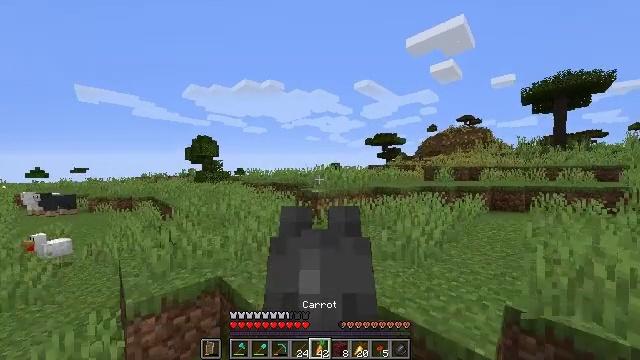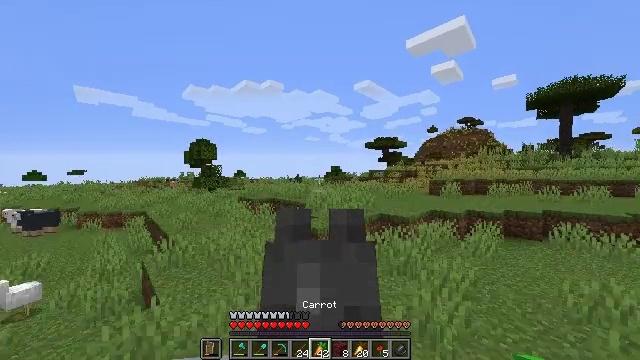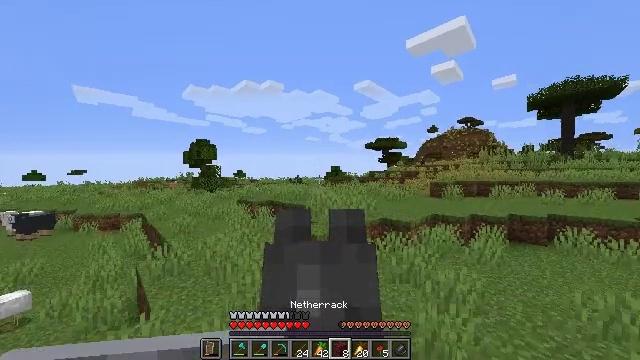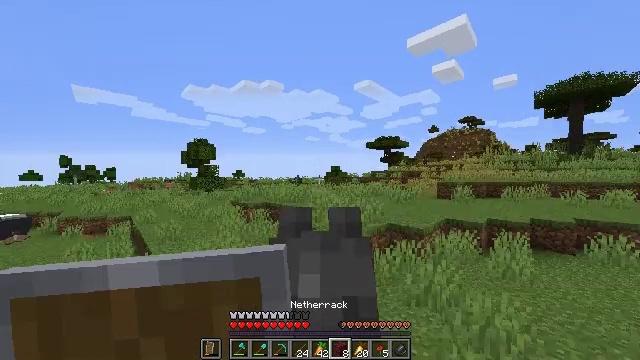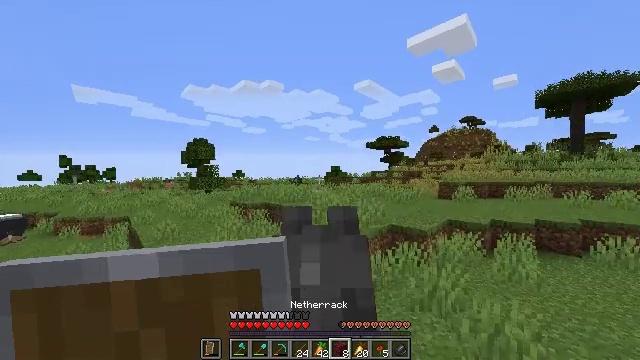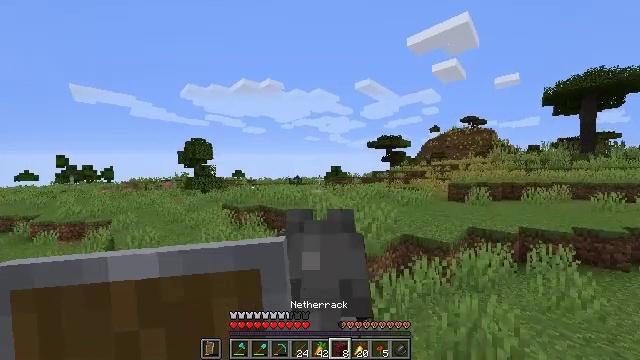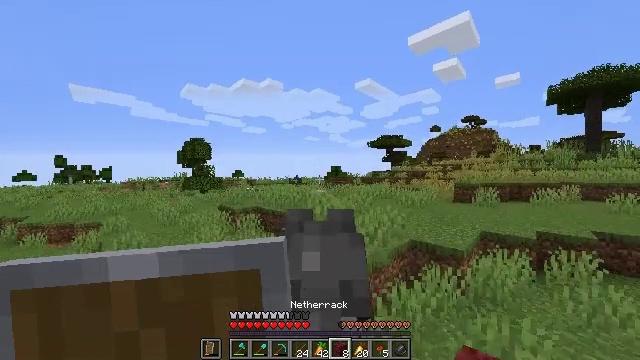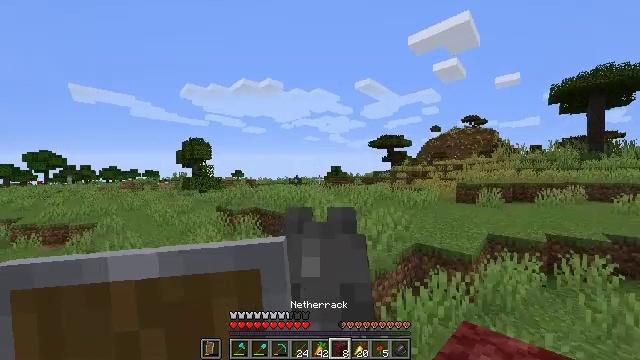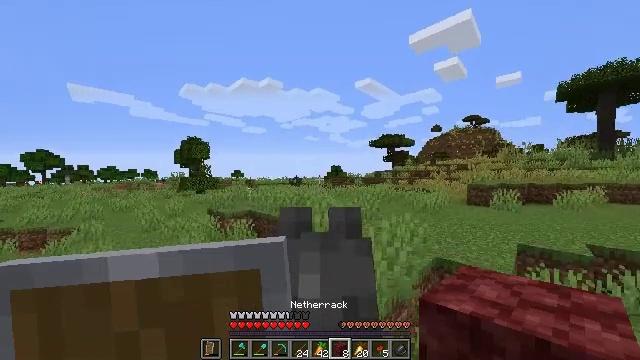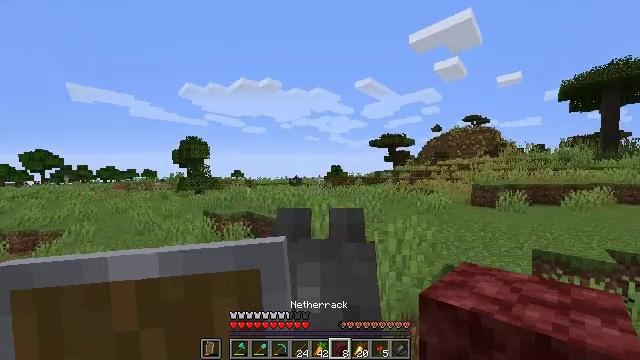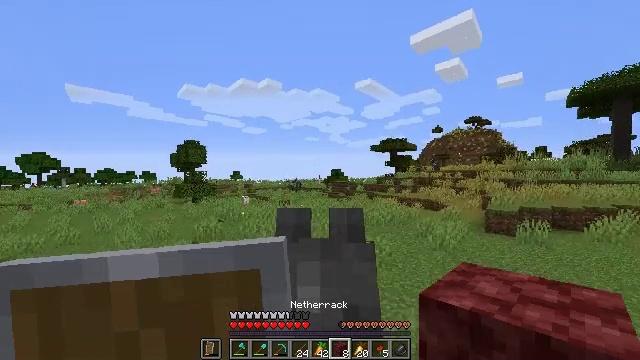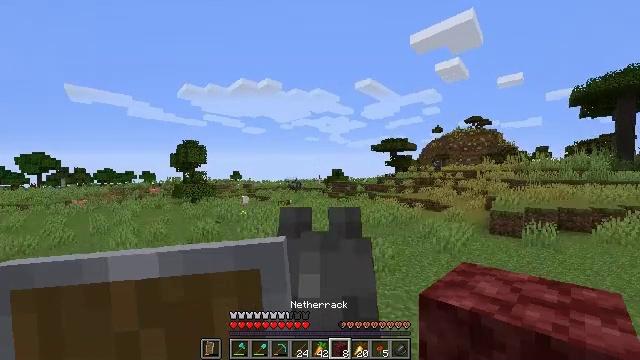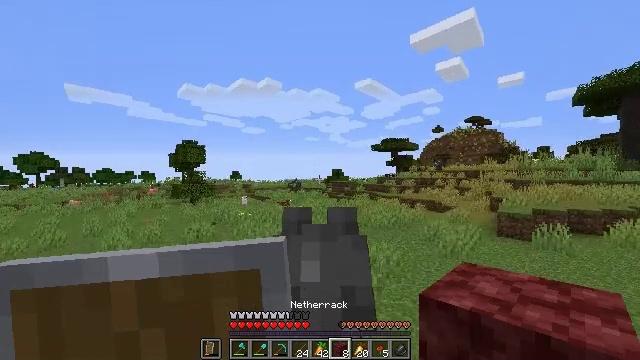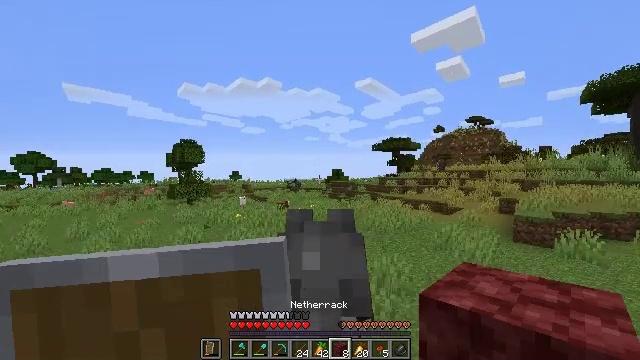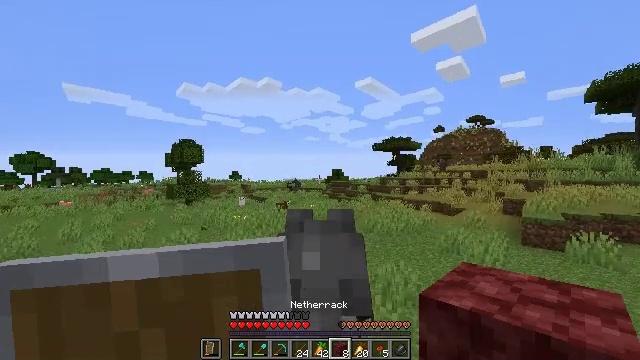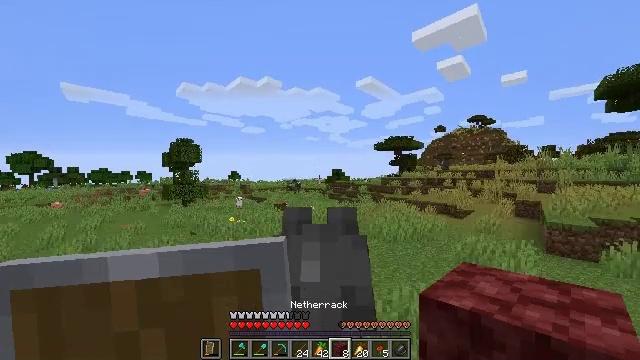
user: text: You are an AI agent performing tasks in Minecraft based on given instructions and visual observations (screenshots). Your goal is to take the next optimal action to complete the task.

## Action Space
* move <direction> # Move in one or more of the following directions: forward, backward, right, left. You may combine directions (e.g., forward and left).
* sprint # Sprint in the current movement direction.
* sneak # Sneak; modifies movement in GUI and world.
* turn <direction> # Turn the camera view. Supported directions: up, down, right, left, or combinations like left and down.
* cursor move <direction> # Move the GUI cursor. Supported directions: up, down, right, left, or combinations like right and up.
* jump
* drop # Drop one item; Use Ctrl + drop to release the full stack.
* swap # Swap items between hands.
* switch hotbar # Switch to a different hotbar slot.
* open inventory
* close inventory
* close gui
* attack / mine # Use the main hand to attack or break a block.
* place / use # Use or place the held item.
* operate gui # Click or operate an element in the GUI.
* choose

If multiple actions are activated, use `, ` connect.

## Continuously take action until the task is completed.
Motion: motion action
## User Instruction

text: Mine the brewing stand from your base.
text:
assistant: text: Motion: move forward, sprint
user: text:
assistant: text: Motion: move forward, sprint
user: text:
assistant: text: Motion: move forward, sprint
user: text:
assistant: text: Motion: move forward, sprint
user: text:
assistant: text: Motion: move forward, sprint
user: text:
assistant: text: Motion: move forward, sprint
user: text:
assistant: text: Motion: move forward, sprint
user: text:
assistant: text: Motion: move forward, sprint
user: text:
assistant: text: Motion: move forward, sprint
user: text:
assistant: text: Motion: move forward, sprint
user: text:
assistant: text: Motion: move forward, sprint
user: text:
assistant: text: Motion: move forward, sprint
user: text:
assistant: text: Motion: move forward, sprint
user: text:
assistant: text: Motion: move forward, sprint
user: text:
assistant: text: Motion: move forward, sprint
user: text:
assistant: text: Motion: move forward, sprint
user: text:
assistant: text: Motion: move forward, sprint
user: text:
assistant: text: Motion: move forward, sprint
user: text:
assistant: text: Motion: move forward, sprint
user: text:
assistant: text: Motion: move forward, sprint
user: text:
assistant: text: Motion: move forward, sprint
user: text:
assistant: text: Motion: move forward, sprint
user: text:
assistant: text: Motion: move forward, sprint
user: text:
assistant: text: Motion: move forward, sprint
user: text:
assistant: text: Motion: move forward, sprint
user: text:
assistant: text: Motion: move forward, sprint
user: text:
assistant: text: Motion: move forward, sprint
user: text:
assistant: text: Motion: move forward, sprint
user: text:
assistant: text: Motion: move forward, sprint
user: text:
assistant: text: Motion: move forward, sprint